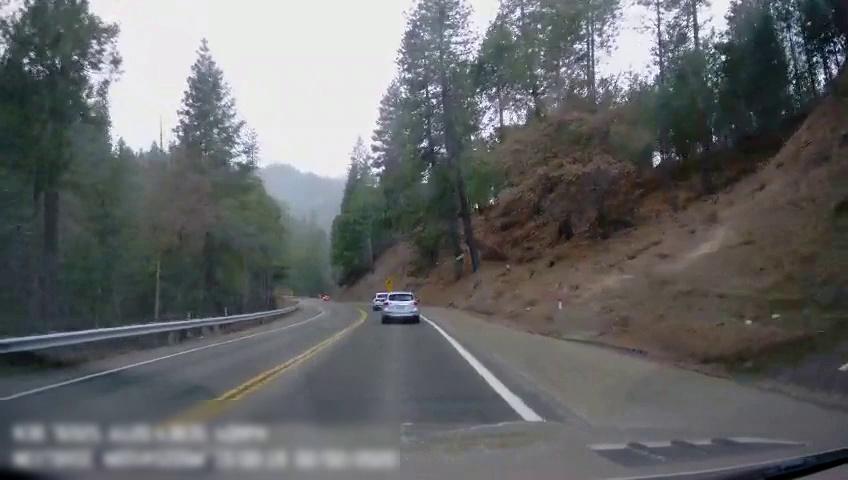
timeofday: Day
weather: Cloudy
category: Drivable Space
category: Vehicles | SUV
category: Vehicles | SUV
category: Lanes | Alternate Lane
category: Lanes | Current Lane
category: Lanes | Opposite Lane
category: Lanes | Opposite Lane